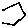
Label: hexagon